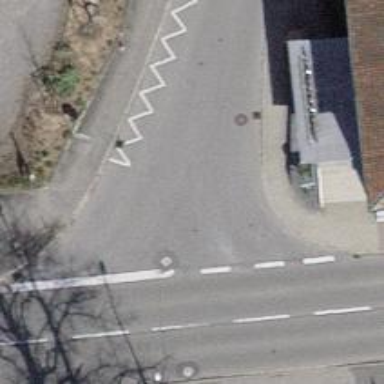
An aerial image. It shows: Path with asphalt surface and crossing.